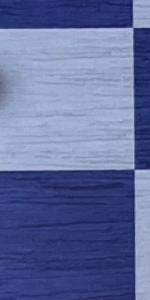
Label: Empty